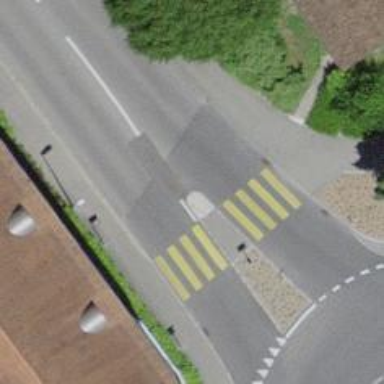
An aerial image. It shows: Zebra crossing on the road.